【题型】解答题　【知识点】解析几何　【难度】medium
已知椭圆 \(C: \dfrac{x^2}{4} + \dfrac{y^2}{3} = 1\)，\(F\) 为椭圆 \(C\) 的右焦点，过点 \(F\) 的直线 \(l\) 交椭圆 \(C\) 于 \(A\)、\(B\) 两点。

(1) 若直线 \(l\) 垂直于 \(x\) 轴，求椭圆 \(C\) 的弦 \(AB\) 的长度；

(2) 设点 \(P(-3,0)\)，当 \(\angle PAB = 90^\circ\) 时，求点 \(A\) 的坐标；

(3) 设点 \(M(3,0)\)，记 \(MA\)、\(MB\) 的斜率分别为 \(k_1\) 和 \(k_2\)，求 \(k_1 + k_2\) 的取值范围。
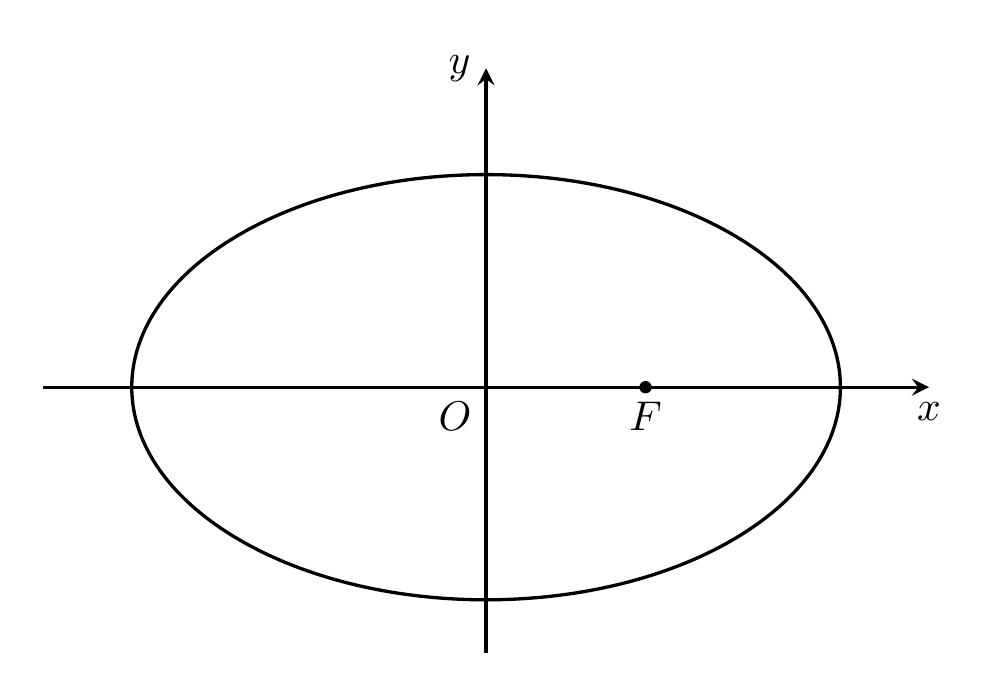
【解答】
\textbf{【答案】}
(1) \(3\)

(2) \(A(0,-\sqrt{3})\) 或 \(A(0,\sqrt{3})\)

(3) \(\left[-\dfrac{\sqrt{15}}{20},\dfrac{\sqrt{15}}{20}\right]\)

\vspace{1em}

\textbf{【分析】}
(1) 可根据椭圆定义和弦长公式求解；

(2) 利用点 \(P\) 和点 \(F\) 的中点为 \((-1,0)\) 可知中点坐标为左焦点坐标，之后利用椭圆的定义求得点 \(A\) 坐标；

(3) 第三问需分类讨论，当斜率不存在时，直接求坐标和斜率，当斜率存在时，设斜率为 \(k\)，设点 \(A,B\) 坐标，写出直线方程，最终将 \(k_1 + k_2\) 转化为与斜率 \(k\) 的关系，可通过直线方程和椭圆方程联立，利用韦达定理和基本不等式最终解决该题。

\vspace{1em}

\textbf{【详解】}
(1) 由题意可知，\(c = \sqrt{a^2 - b^2} = \sqrt{4^2 - 3^2} = 1\)，

\(\therefore F(1,0)\)。又 \(\because\) 当直线 \(l\) 垂直于 \(x\) 轴时，直线 \(l\) 的方程为 \(x = 1\)，

由
\[
\begin{cases}
x = 1 \\
\dfrac{x^2}{4} + \dfrac{y^2}{3} = 1
\end{cases}
\]
得，\(y = \pm \dfrac{3}{2}\)，

\(\therefore\) 弦 \(AB\) 的长为 \(2 \times \dfrac{3}{2} = 3\)。

\vspace{1em}

(2) \(\because \angle PAB = 90^\circ\)，且直线 \(l\) 过点 \(F\)，

\(\therefore \angle PAF = 90^\circ\)，在 \(Rt\triangle PAF\) 中，\(P(-3,0)\)，\(F(1,0)\)，

\(\therefore\) 斜边 \(PF\) 的中点 \((-1,0)\)，恰为椭圆的左焦点 \(F'\)，

\(\therefore AF' = \dfrac{1}{2}PF = 2\)，又由椭圆的定义可得 \(AF = 2a - AF' = 4 - 2 = 2\)，

\(\therefore\) 点 \(A\) 在线段 \(FF'\) 的垂直平分线上，又 \(A\) 在椭圆上，

\(\therefore A\) 为椭圆的上顶点或下顶点，

\(\therefore A(0,-\sqrt{3})\) 或 \(A(0,\sqrt{3})\)。

\vspace{1em}

(3) 当直线 \(AB\) 的斜率不存在时，不妨设 \(A\left(1,\dfrac{3}{2}\right)\)，\(B\left(1,-\dfrac{3}{2}\right)\)，

\(\therefore k_1 = \dfrac{0 - \dfrac{3}{2}}{3 - 1} = -\dfrac{3}{4}\)，\(k_2 = \dfrac{0 + \dfrac{3}{2}}{3 - 1} = \dfrac{3}{4}\)，

故 \(k_1 + k_2 = 0\)；

当直线 \(AB\) 的斜率存在时，设斜率为 \(k\)，则直线 \(AB: y = k(x - 1)\)，设 \(A(x_1,y_1)\)，\(B(x_2,y_2)\)，

由
\[
\begin{cases}
y = k(x - 1) \\
\dfrac{x^2}{4} + \dfrac{y^2}{3} = 1
\end{cases}
\]
得，\((3 + k^2)x^2 - 8k^2x + (4k^2 - 12) = 0\)，

\(\therefore x_1 + x_2 = \dfrac{8k^2}{4k^2 + 3}\)，\(x_1x_2 = \dfrac{4k^2 - 12}{4k^2 + 3}\)，

\(\therefore k_1 + k_2 = \dfrac{y_1}{x_1 - 3} + \dfrac{y_2}{x_2 - 3} = \dfrac{k(x_1 - 1)}{x_1 - 3} + \dfrac{k(x_2 - 1)}{x_2 - 3} = \dfrac{k\left(2x_1x_2 - 4(x_1 + x_2) + 6\right)}{x_1x_2 - 3(x_1 + x_2) + 9}\)，

化简得
\[
k_1 + k_2 = \dfrac{k\left(\dfrac{8k^2 - 24 - 32k^2 + 24k^2 + 18}{4k^2 + 3}\right)}{\dfrac{4k^2 - 12 - 24k^2}{4k^2 + 3} + 9} = -\dfrac{6k}{16k^2 + 15},
\]

① 当 \(k > 0\)，
\[
0 > k_1 + k_2 = -\dfrac{6}{16k + \dfrac{15}{k}} \ge -\dfrac{6}{2\sqrt{16k \times \dfrac{15}{k}}} = -\dfrac{\sqrt{15}}{20},
\]
当且仅当 \(k = \dfrac{\sqrt{15}}{4}\) 时等式成立；

② 当 \(k < 0\)，
\[
0 < k_1 + k_2 = \dfrac{6}{-\left(16k + \dfrac{15}{k}\right)} \le \dfrac{6}{2\sqrt{(-16k) \times \left(-\dfrac{15}{k}\right)}} = \dfrac{\sqrt{15}}{20},
\]
当且仅当 \(k = -\dfrac{\sqrt{15}}{4}\) 时等式成立；

③ 当 \(k = 0\)，\(k_1 + k_2 = 0\)；

综上所述可得，\(k_1 + k_2\) 的取值范围为 \(\left[-\dfrac{\sqrt{15}}{20},\dfrac{\sqrt{15}}{20}\right]\)。